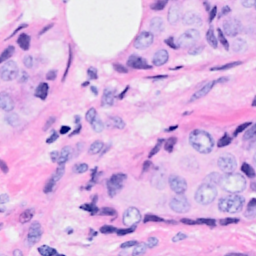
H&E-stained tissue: Breast